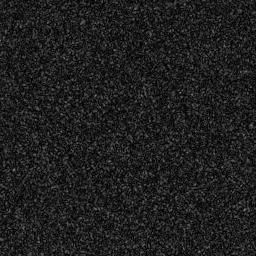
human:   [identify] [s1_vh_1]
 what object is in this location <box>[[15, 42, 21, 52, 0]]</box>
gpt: <ref>1 small ship at the left</ref>

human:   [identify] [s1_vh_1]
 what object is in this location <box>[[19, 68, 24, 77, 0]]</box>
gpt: <ref>1 small ship at the bottom left</ref>